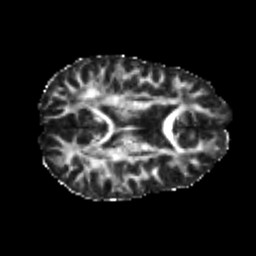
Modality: FA
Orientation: axial
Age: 20
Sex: male
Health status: healthy
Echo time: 0.074 s